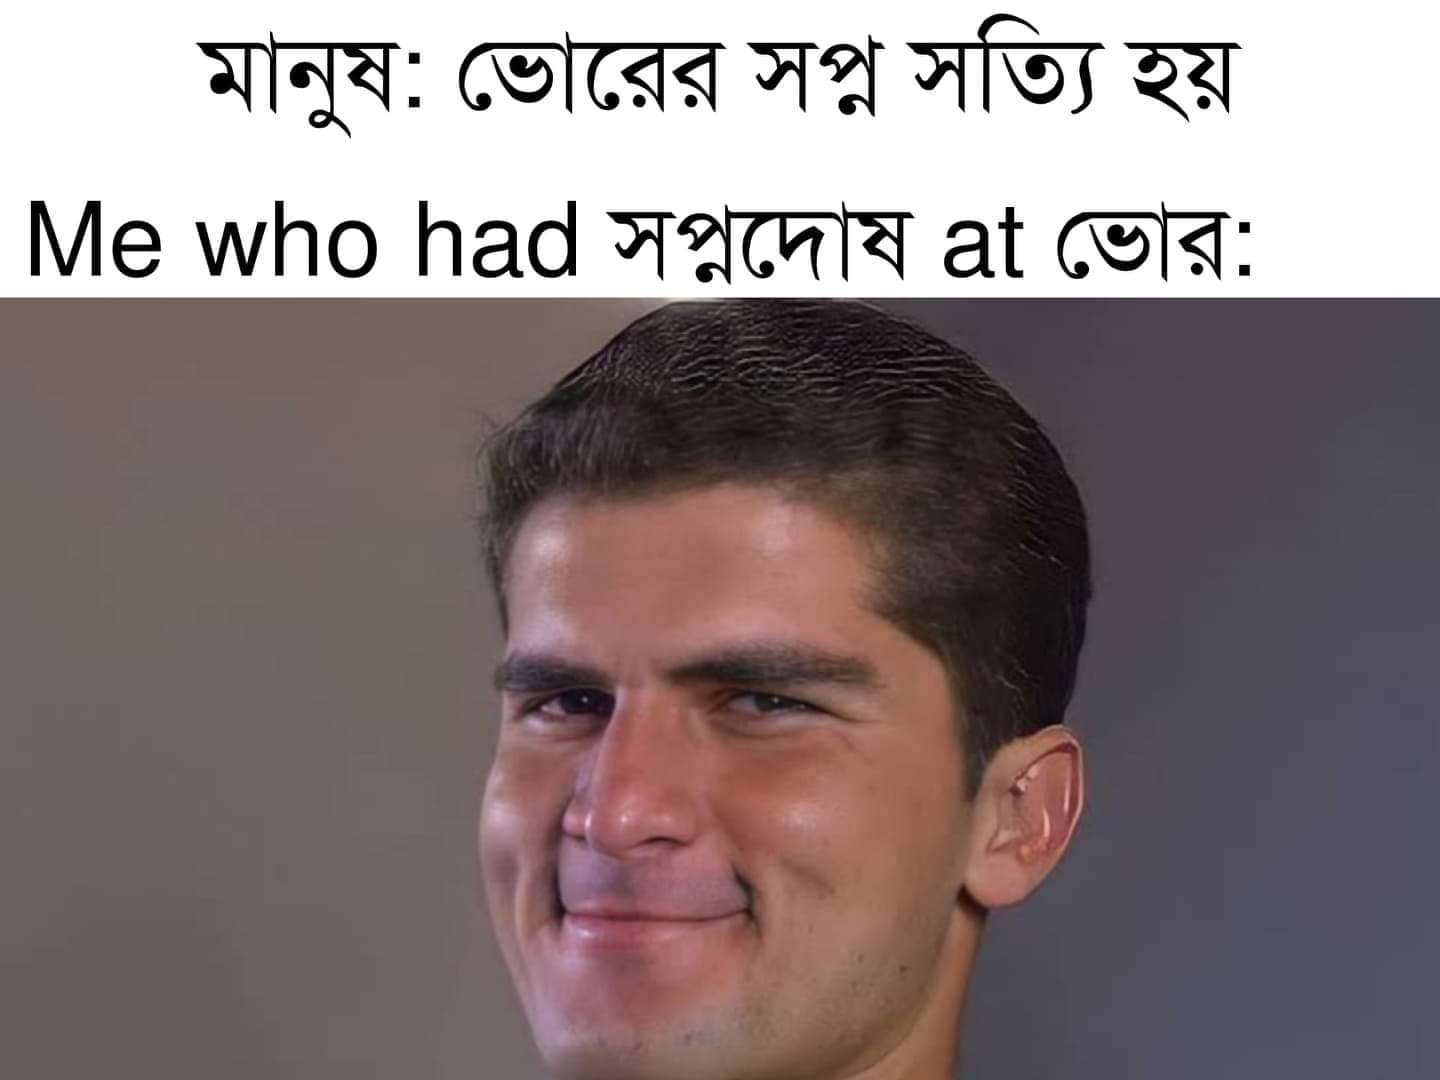
Caption: মানুষ: ভোরের স্বপ্ন সত্যি হয়   Me who had স্বপ্নদোষ at ভোর:
Label: non-hate